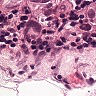
Metastatic tissue present: yes